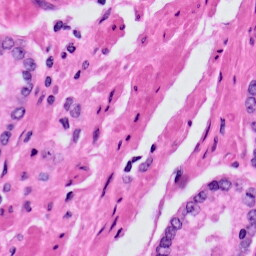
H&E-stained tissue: Prostate